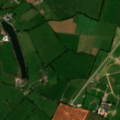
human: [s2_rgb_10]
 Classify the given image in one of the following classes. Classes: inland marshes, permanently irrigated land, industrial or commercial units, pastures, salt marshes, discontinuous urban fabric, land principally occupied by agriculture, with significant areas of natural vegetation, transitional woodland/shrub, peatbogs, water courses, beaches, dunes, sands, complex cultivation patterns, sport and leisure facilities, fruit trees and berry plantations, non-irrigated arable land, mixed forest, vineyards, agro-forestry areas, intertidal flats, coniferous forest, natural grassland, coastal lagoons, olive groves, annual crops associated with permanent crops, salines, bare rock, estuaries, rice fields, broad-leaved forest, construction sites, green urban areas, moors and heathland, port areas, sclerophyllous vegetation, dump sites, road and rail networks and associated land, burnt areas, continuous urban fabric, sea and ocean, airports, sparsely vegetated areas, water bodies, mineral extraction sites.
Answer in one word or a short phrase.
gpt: non-irrigated arable land, pastures